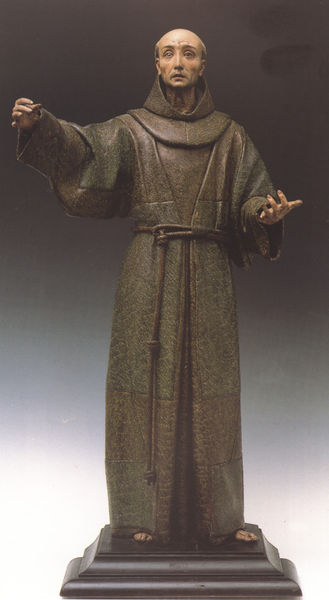
Titel: Hl. Petrus von Alcántara
Künstler: Pedro de Mena
Institution: Valladolid, Museo Nacional de Escultura
Schlagwörter: mann, grün, braun, finger, grau, schwarz, blick, gürtel, arm, falten, kragen, sockel, ärmel, hände, figur, gewand, kutte, traurig, skulptur, statue, füße, glatze, bronze, podest, foto, seil, beten, ausgestreckt, mönch, heiliger, abbildung, kapuze, tonsur, benediktiner, lukas, klatze